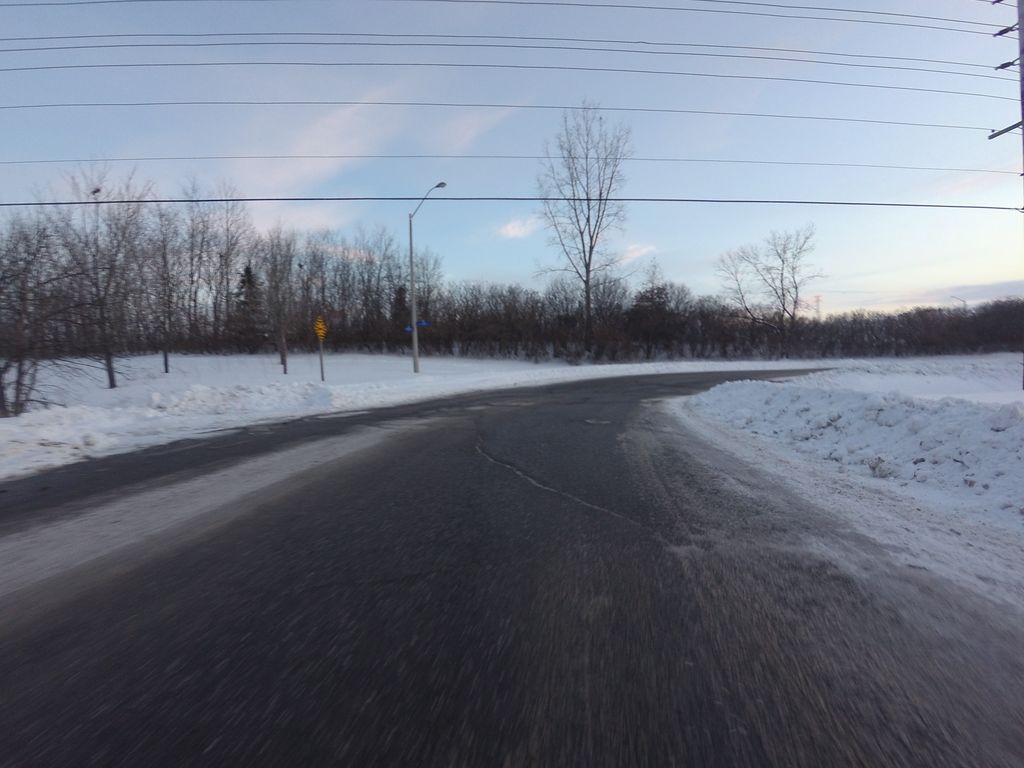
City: ottawa-gatineau